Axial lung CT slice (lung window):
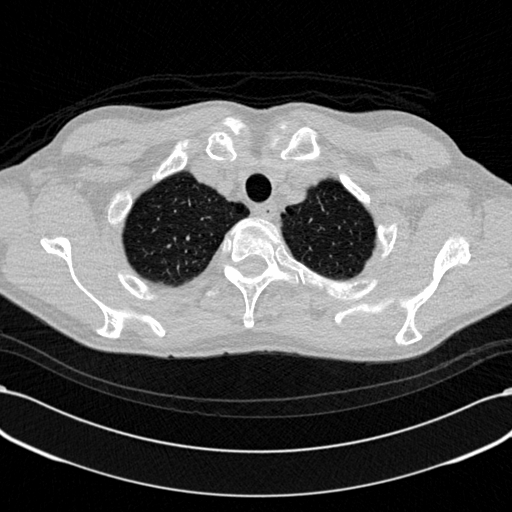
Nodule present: no